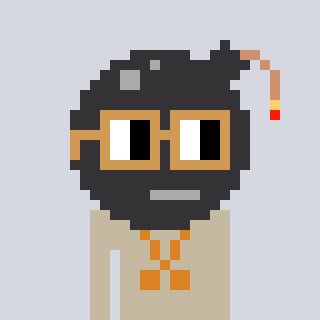
a pixel art character with square brown glasses, a bomb-shaped head and a bege-colored body on a cool background